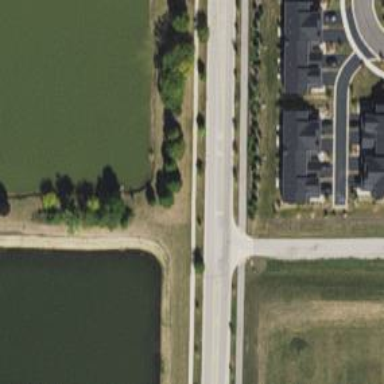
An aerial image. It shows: Road with stop sign.